Interaction volume radius: 5 \u00c5
Interaction volume height: 20 \u00c5
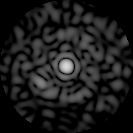
Disorder parameter: 0.7942